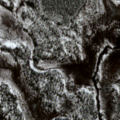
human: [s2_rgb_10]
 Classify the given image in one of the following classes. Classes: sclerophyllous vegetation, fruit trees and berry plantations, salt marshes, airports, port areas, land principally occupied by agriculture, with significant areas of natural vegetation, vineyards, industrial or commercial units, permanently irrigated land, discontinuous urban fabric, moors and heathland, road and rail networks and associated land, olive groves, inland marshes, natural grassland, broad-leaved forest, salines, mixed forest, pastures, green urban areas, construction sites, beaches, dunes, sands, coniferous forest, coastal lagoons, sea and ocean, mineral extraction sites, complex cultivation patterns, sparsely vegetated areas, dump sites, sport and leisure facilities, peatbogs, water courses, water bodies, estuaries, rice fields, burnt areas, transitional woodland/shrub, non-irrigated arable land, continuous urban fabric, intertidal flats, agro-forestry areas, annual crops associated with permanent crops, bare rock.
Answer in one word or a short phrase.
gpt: coniferous forest, mixed forest, peatbogs